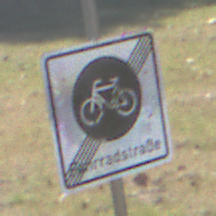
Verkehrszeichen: EndeFahrradstrasse
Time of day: MorningAfternoon
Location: Outdoor (Suburban)
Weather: PartlyCloudy
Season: NotSpecified
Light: Natural